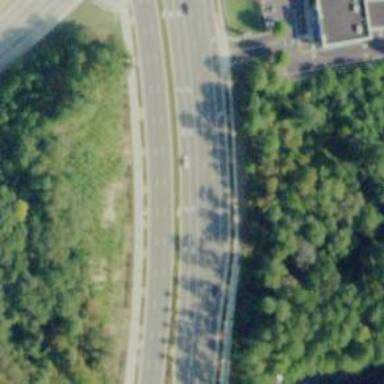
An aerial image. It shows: Primary road with asphalt surface.